Field crop: maize
Growth stage: 2
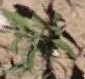
Species: atriplex